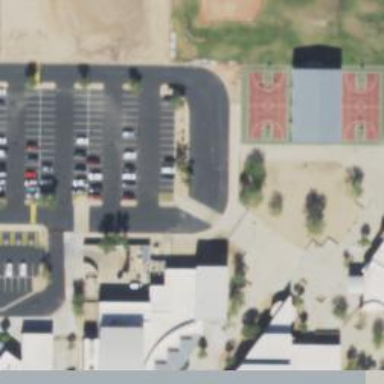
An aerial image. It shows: School.